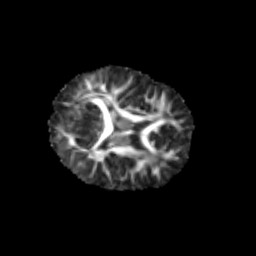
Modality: FA
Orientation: axial
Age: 6
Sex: male
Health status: healthy